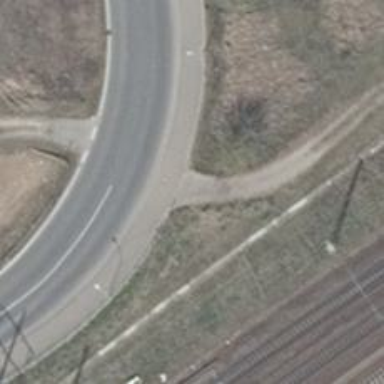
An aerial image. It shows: Road with "give way" sign.